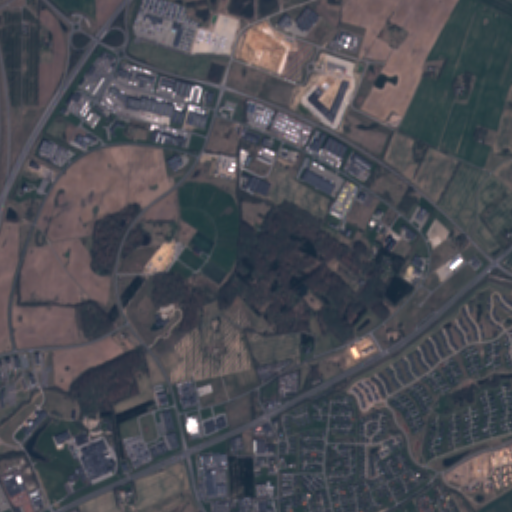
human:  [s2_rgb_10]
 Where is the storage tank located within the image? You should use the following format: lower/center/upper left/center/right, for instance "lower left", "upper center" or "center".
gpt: The storage tank is located in the upper right of the image.
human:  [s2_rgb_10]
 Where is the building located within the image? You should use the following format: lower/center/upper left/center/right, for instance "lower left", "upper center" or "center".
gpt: There is no building in the image.